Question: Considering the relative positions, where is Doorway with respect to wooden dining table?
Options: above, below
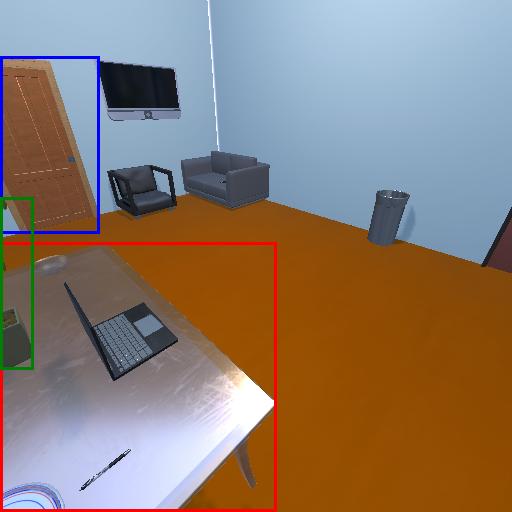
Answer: above